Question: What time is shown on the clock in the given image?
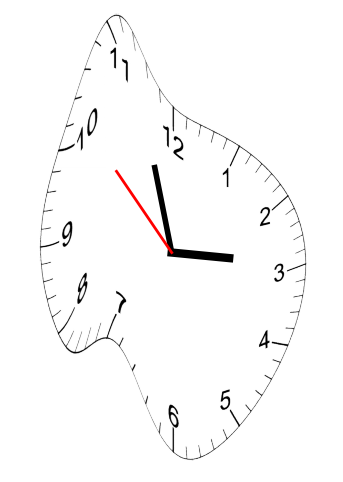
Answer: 02:56:52